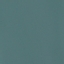
Land use / land cover: SeaLake